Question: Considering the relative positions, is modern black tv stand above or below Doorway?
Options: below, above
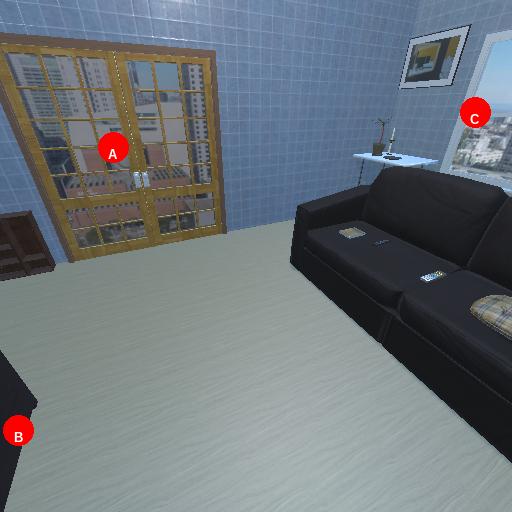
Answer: below